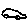
Label: car